Field crop: tomato
Growth stage: 1
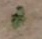
Species: solanum